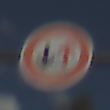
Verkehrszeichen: VorrangDesGegenverkehrs
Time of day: MorningAfternoon
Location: Outdoor (Nature)
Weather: PartlyCloudy
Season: NotSpecified
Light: Natural